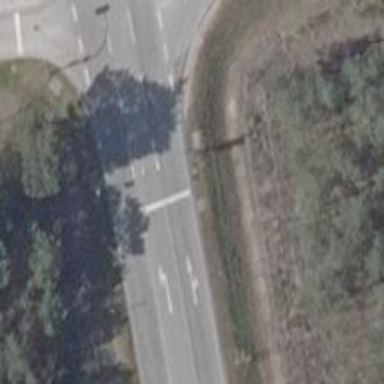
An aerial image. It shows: Road with traffic signals.